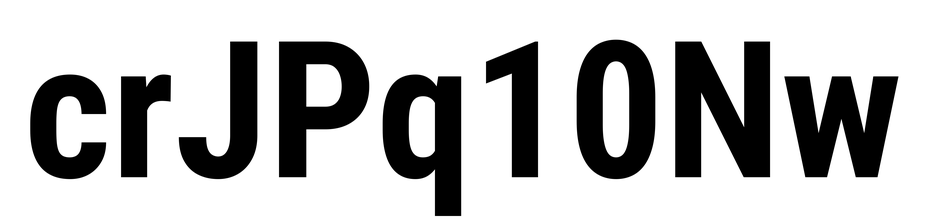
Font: Roboto_Condensed_Bold